Question: This question is a result of strange behaviour that I am getting out of DFS graph traversal algorithm.i was trying to implement DFS and here is my code for it:
'''
#include<iostream>
#include<stack>
#include<vector>
#include<map>
using namespace std;
map<int,bool> discovered;
map< int , vector<int> > graph {
{1,{2,3}},
{2,{1,4,5}},
{3,{1}},
{4,{2}},
{5,{2}}
};
vector <int> visited;
void clear_graph(){
for( map<int,bool>:: iterator iter = discovered.begin(); iter != discovered.end(); iter++)
discovered[iter->first] = false;
}
void dfs( int start ) {
int current;
int next;
unsigned int i;
stack <int> vertices;
discovered[start] = true;
vertices.push(start);
while (!vertices.empty()){
current = vertices.top();
visited.push_back(current);
vertices.pop();
for( i = 0 ; i<graph[current].size() ; i++){
next = graph[current][i];
if ( !discovered[next] ){
discovered[next] = true;
vertices.push(next);
}
}
}
}
int main() {
clear_graph();
int start = 1;
dfs(start);
vector<int> ::iterator vi;
for( vi=visited.begin(); vi!=visited.end();vi++)
cout<<*vi<<" ";
return 0;
}
'''
This is the graph I am considering:

Output in the graph is : '1->2->4->5->3'
but output i am getting is : '1->3->2->5->4'
i can observe that its also a valid DFS traversal but in right to left oredr why is it so? if is wrong which part in my code i am going wrong? and this multiple traversals of a single graph wouldn't it produce incorrect results in cases where a DFS traversal is required?
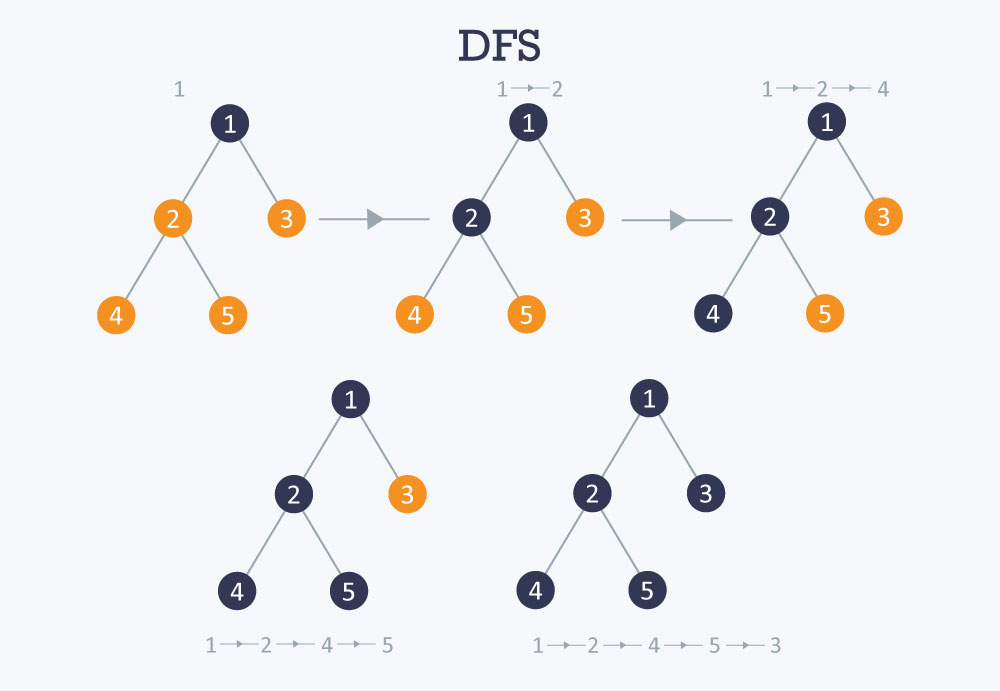
Answer: It's just a question of difference in algorithm.
If you do it recursively, you would iterate 2 completely before you backed up to 3, hence '1->2->4->5->3'. If you do it iteratively, you'd visit the neighbors in opposite order, so you'd end up iterating 3 completely first, hence '1->3->2->5->4'. Your algorithm is still a correct depth-first search algorithm, just different than the one the image happened to use.
If you want to keep your iterative solution but get the same result as the recursive one, you could just reverse your ordering. Change:
'''
next = graph[current][i];
'''
to:
'''
next = graph[current][graph[current].size() - i - 1];
'''